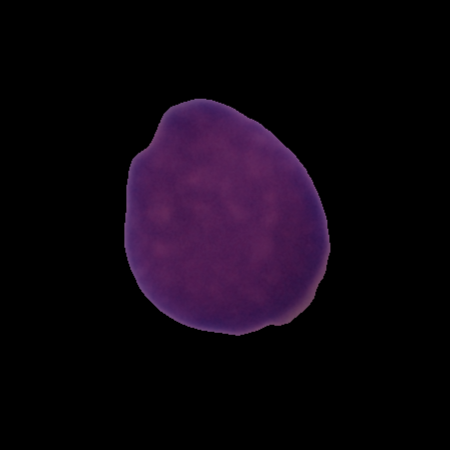
Label: healthy